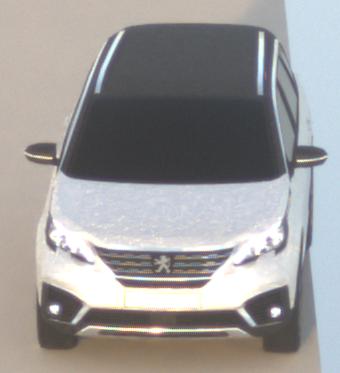
Make: Peugeot
Model: 5008 1.2 PureTech 130 Active
Detailed model: 5008 (II) (03/17 - 09/20)
Model produced from: 2017/03
Model produced until: 2018/07
Doors: 5
Color: white
Road condition: dry road
Daytime: sunrise or sunset
Contrast: low contrast